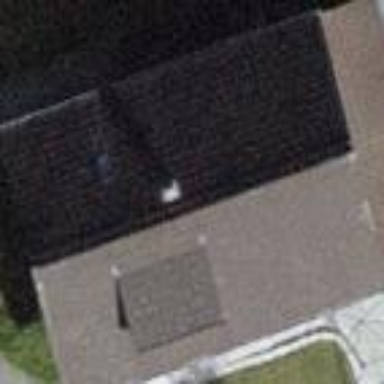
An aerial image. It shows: Building with tile roof.